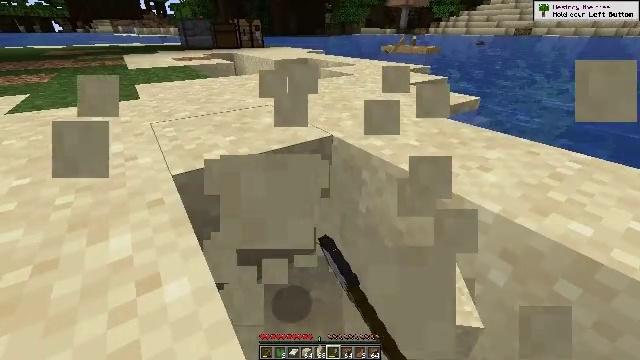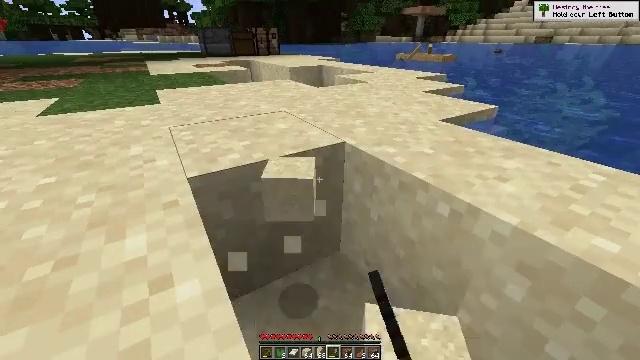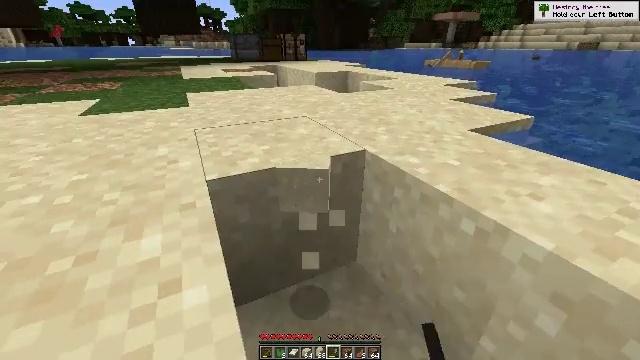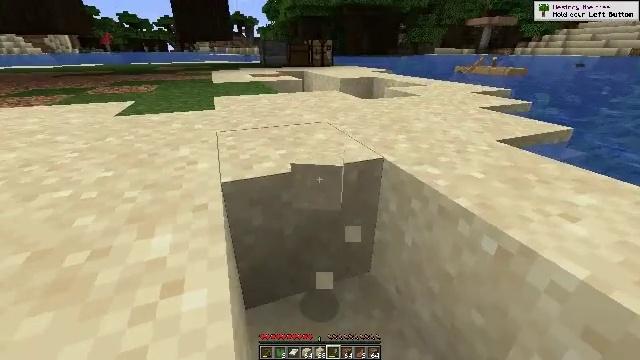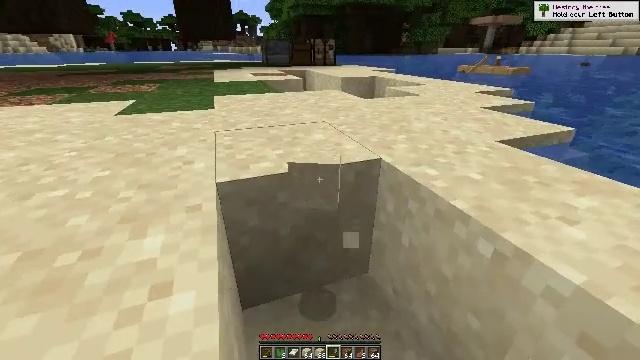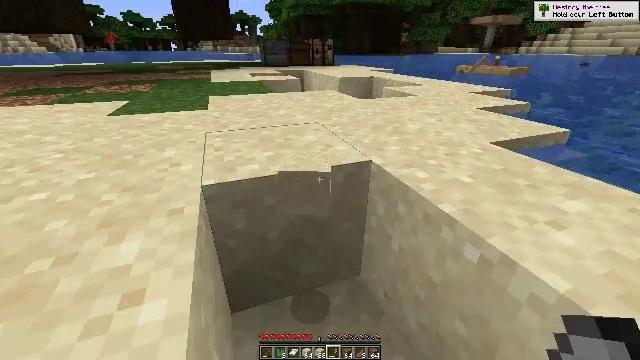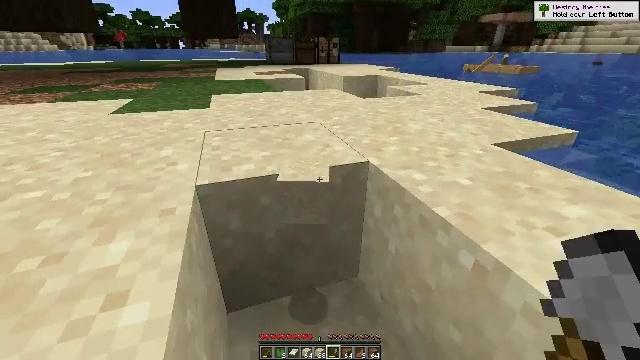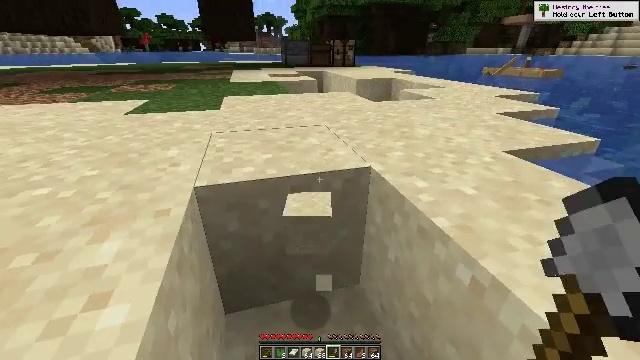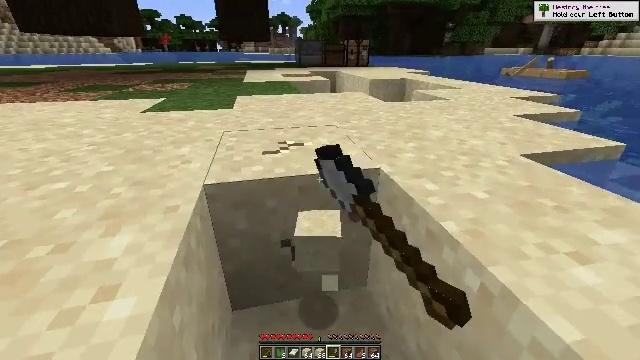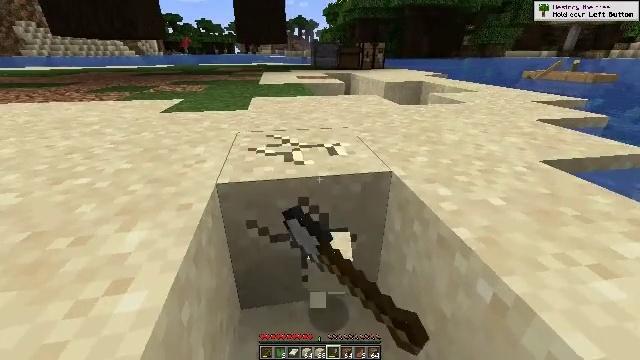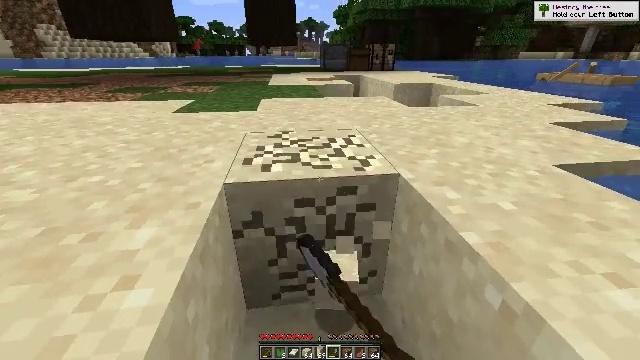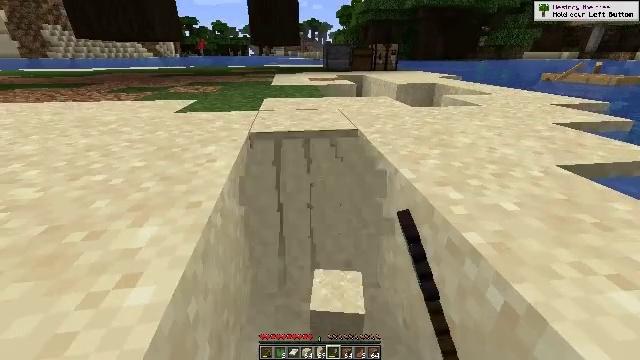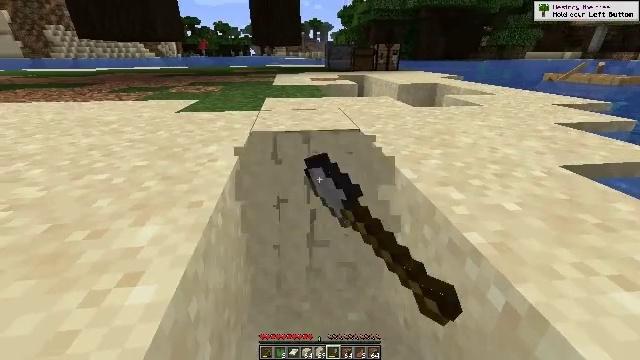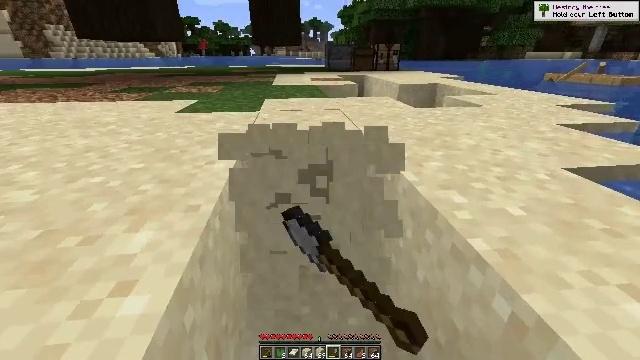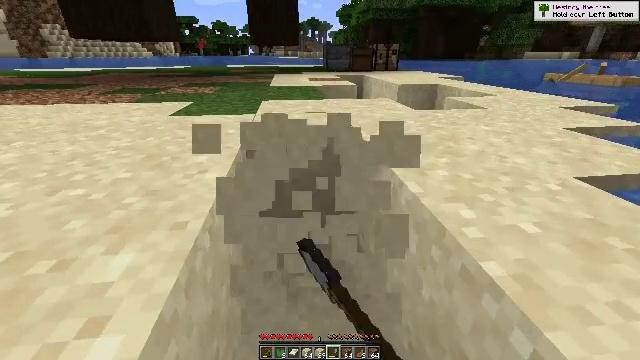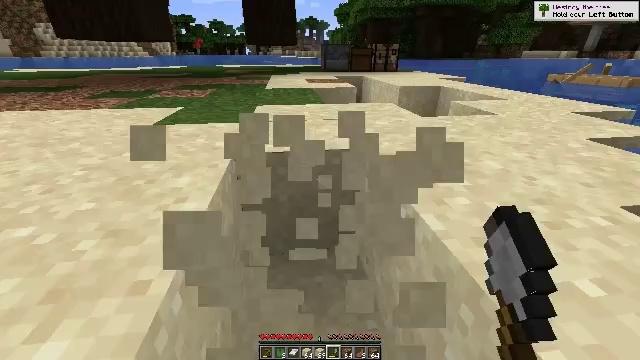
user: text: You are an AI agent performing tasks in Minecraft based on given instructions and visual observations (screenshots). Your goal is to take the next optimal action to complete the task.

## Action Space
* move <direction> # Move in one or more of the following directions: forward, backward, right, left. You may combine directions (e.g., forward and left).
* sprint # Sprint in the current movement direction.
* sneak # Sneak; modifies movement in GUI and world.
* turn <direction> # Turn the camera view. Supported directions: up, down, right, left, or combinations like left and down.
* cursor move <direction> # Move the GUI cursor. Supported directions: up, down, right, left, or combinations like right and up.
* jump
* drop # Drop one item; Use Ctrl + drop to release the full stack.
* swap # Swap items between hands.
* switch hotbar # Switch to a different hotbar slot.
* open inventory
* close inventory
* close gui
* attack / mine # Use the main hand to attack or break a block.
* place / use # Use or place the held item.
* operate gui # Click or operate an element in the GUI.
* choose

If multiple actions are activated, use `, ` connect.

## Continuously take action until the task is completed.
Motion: motion action
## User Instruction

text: Collect sand to make glass.
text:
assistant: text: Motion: turn left and up
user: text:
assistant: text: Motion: move forward, turn left and up
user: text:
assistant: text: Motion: move forward, turn left and up
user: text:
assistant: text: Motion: move forward
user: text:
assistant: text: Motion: move forward
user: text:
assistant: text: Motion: move forward, turn left
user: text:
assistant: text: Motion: turn left, attack / mine
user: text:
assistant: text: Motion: turn left, attack / mine
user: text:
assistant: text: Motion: turn left, attack / mine
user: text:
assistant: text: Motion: turn left, attack / mine
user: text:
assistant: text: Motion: attack / mine
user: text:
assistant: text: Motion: attack / mine
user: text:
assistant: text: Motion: move forward, attack / mine
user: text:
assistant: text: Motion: move forward, attack / mine
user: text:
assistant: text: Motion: move forward, attack / mine
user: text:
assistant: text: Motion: move forward, turn right, attack / mine
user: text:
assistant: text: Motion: move forward, turn right, attack / mine
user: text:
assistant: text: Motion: move forward, turn right, attack / mine
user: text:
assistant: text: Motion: move forward, turn right and down, attack / mine
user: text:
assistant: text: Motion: move forward, turn right
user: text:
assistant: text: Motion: move forward, turn right
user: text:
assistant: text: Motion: turn right and down
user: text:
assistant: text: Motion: turn right and down
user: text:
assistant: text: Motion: turn right
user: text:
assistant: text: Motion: turn right and down, attack / mine
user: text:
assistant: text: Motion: turn right, attack / mine
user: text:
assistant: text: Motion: turn right, attack / mine
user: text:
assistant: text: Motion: attack / mine
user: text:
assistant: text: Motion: attack / mine
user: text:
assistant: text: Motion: attack / mine